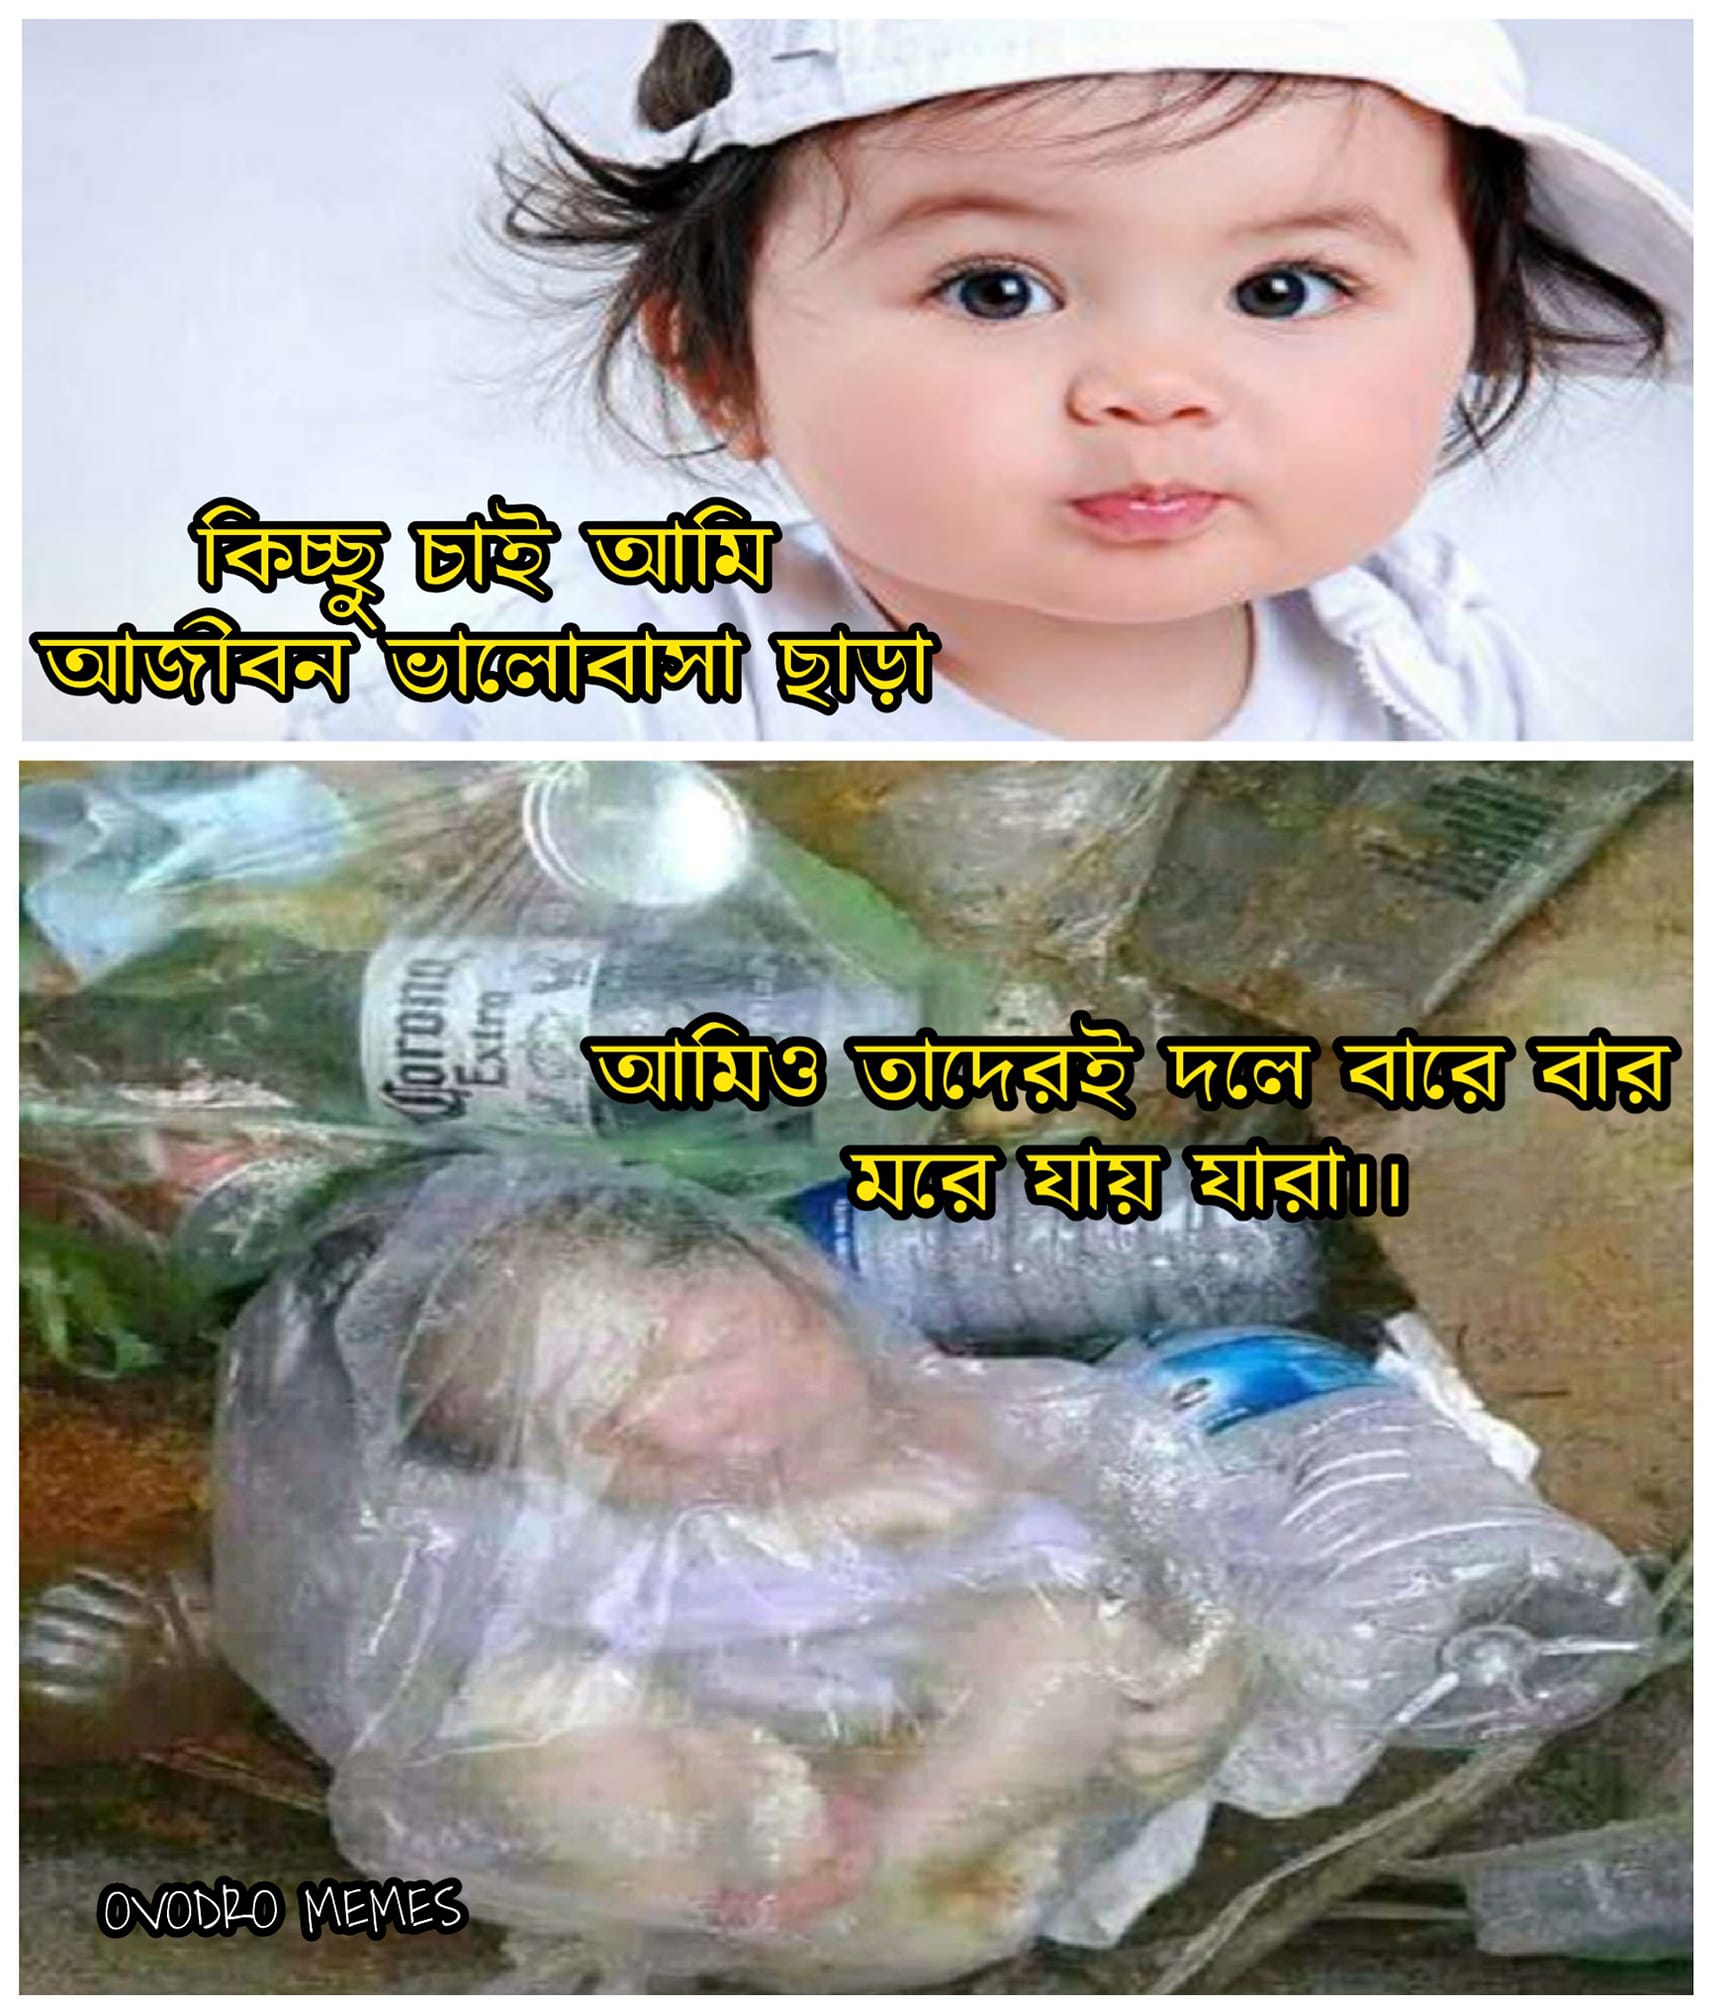
Caption: কিচ্ছু চাই আমাই আজীবন ভালবাসা ছাড়া   আমিও তাদেরই দলে বারে বারে মরে যায় যারা ।।
Label: non-hate